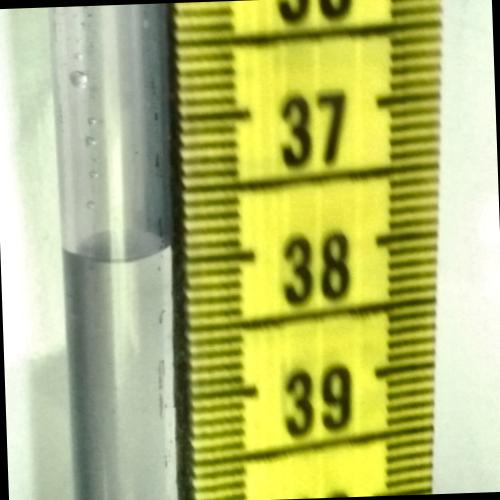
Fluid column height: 37.9 cm